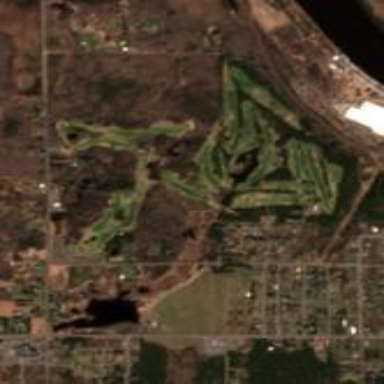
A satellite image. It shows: Golf course surrounded by greenery.